Question: I created swift form using this library <URL> . I want the form load once the http request have completed or any other solutions I can get the http results to load on the form. Here is my code

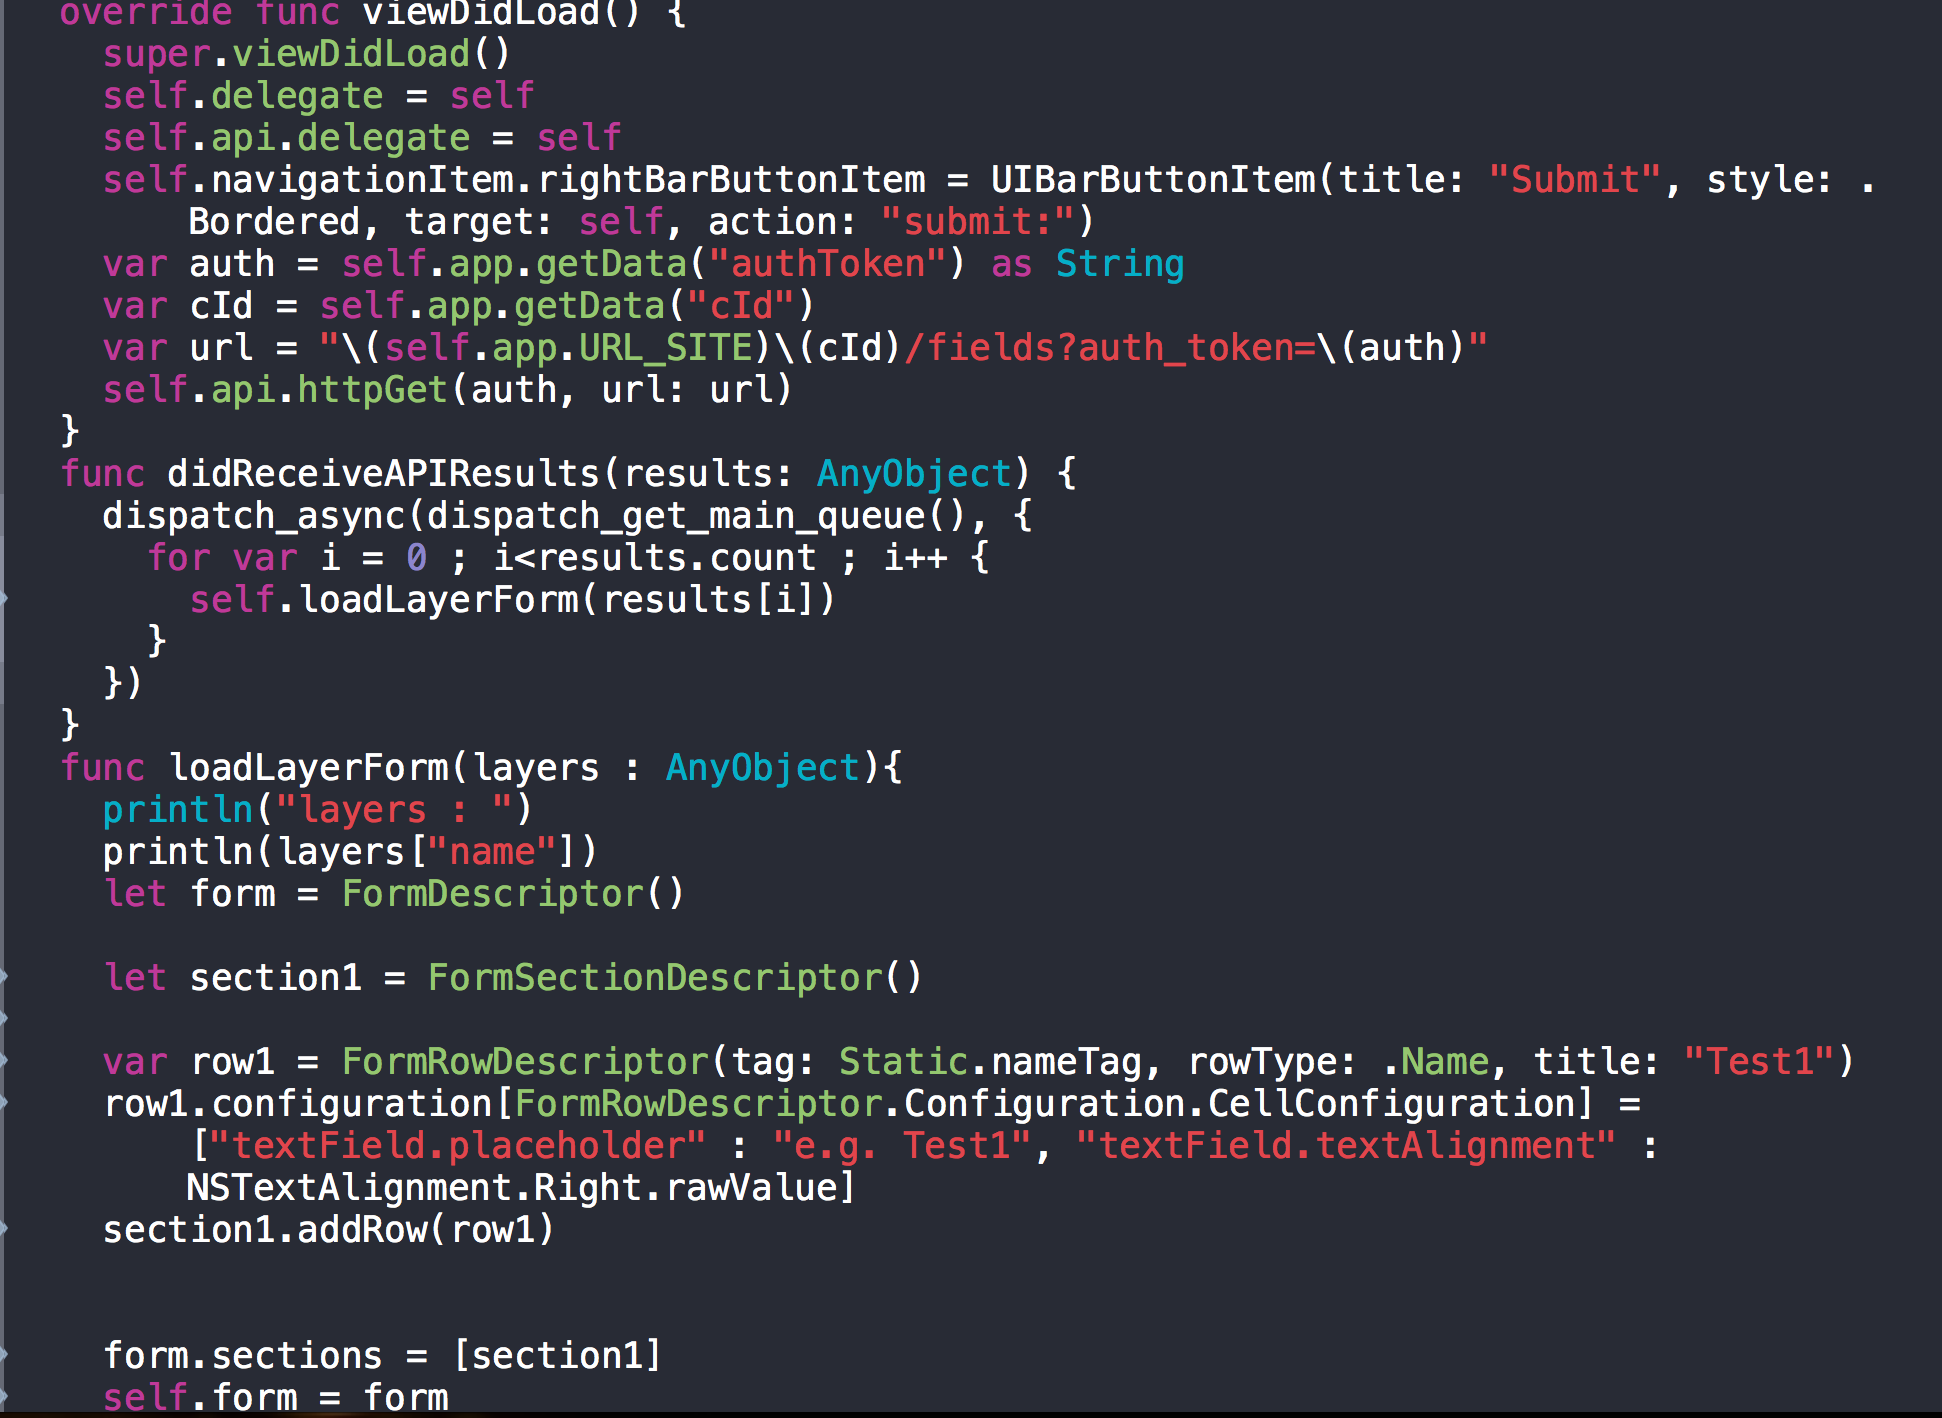
Answer: I tried to append the new section to the form and reload table at the end of func loadLayerForm() as following:
'''
//add new section to the form
self.form.sections.append(newSection)
//reload table view
tableView.reloadData()
'''